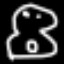
Label: frog